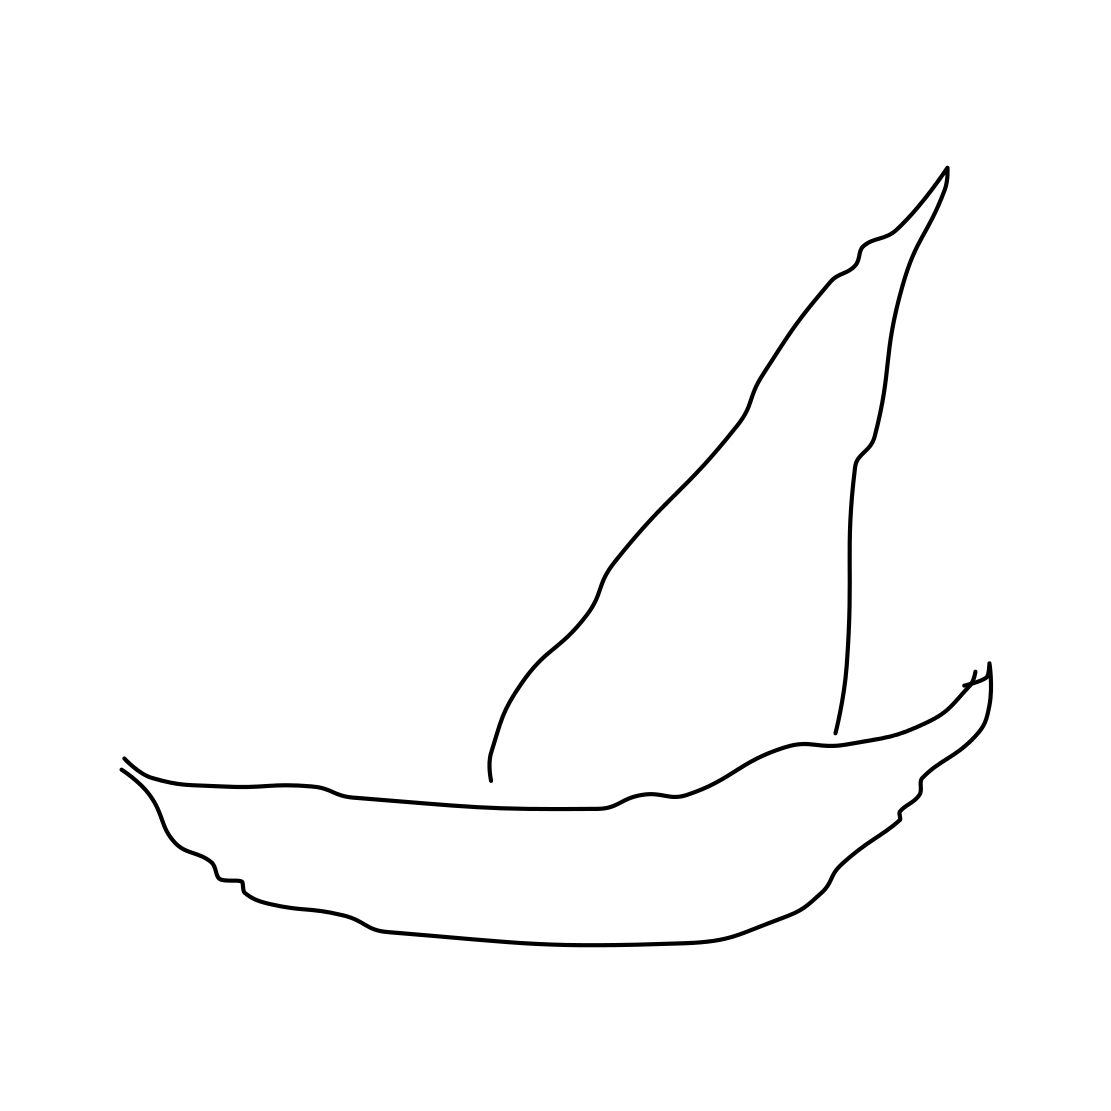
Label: canoe